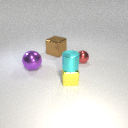
small yellow metal cube below small cyan metal cylinder